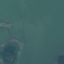
Land use / land cover class: SeaLake